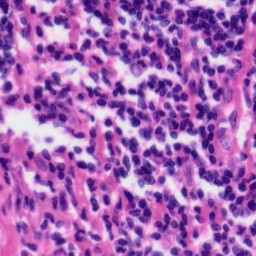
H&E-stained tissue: Tonsil